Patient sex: F
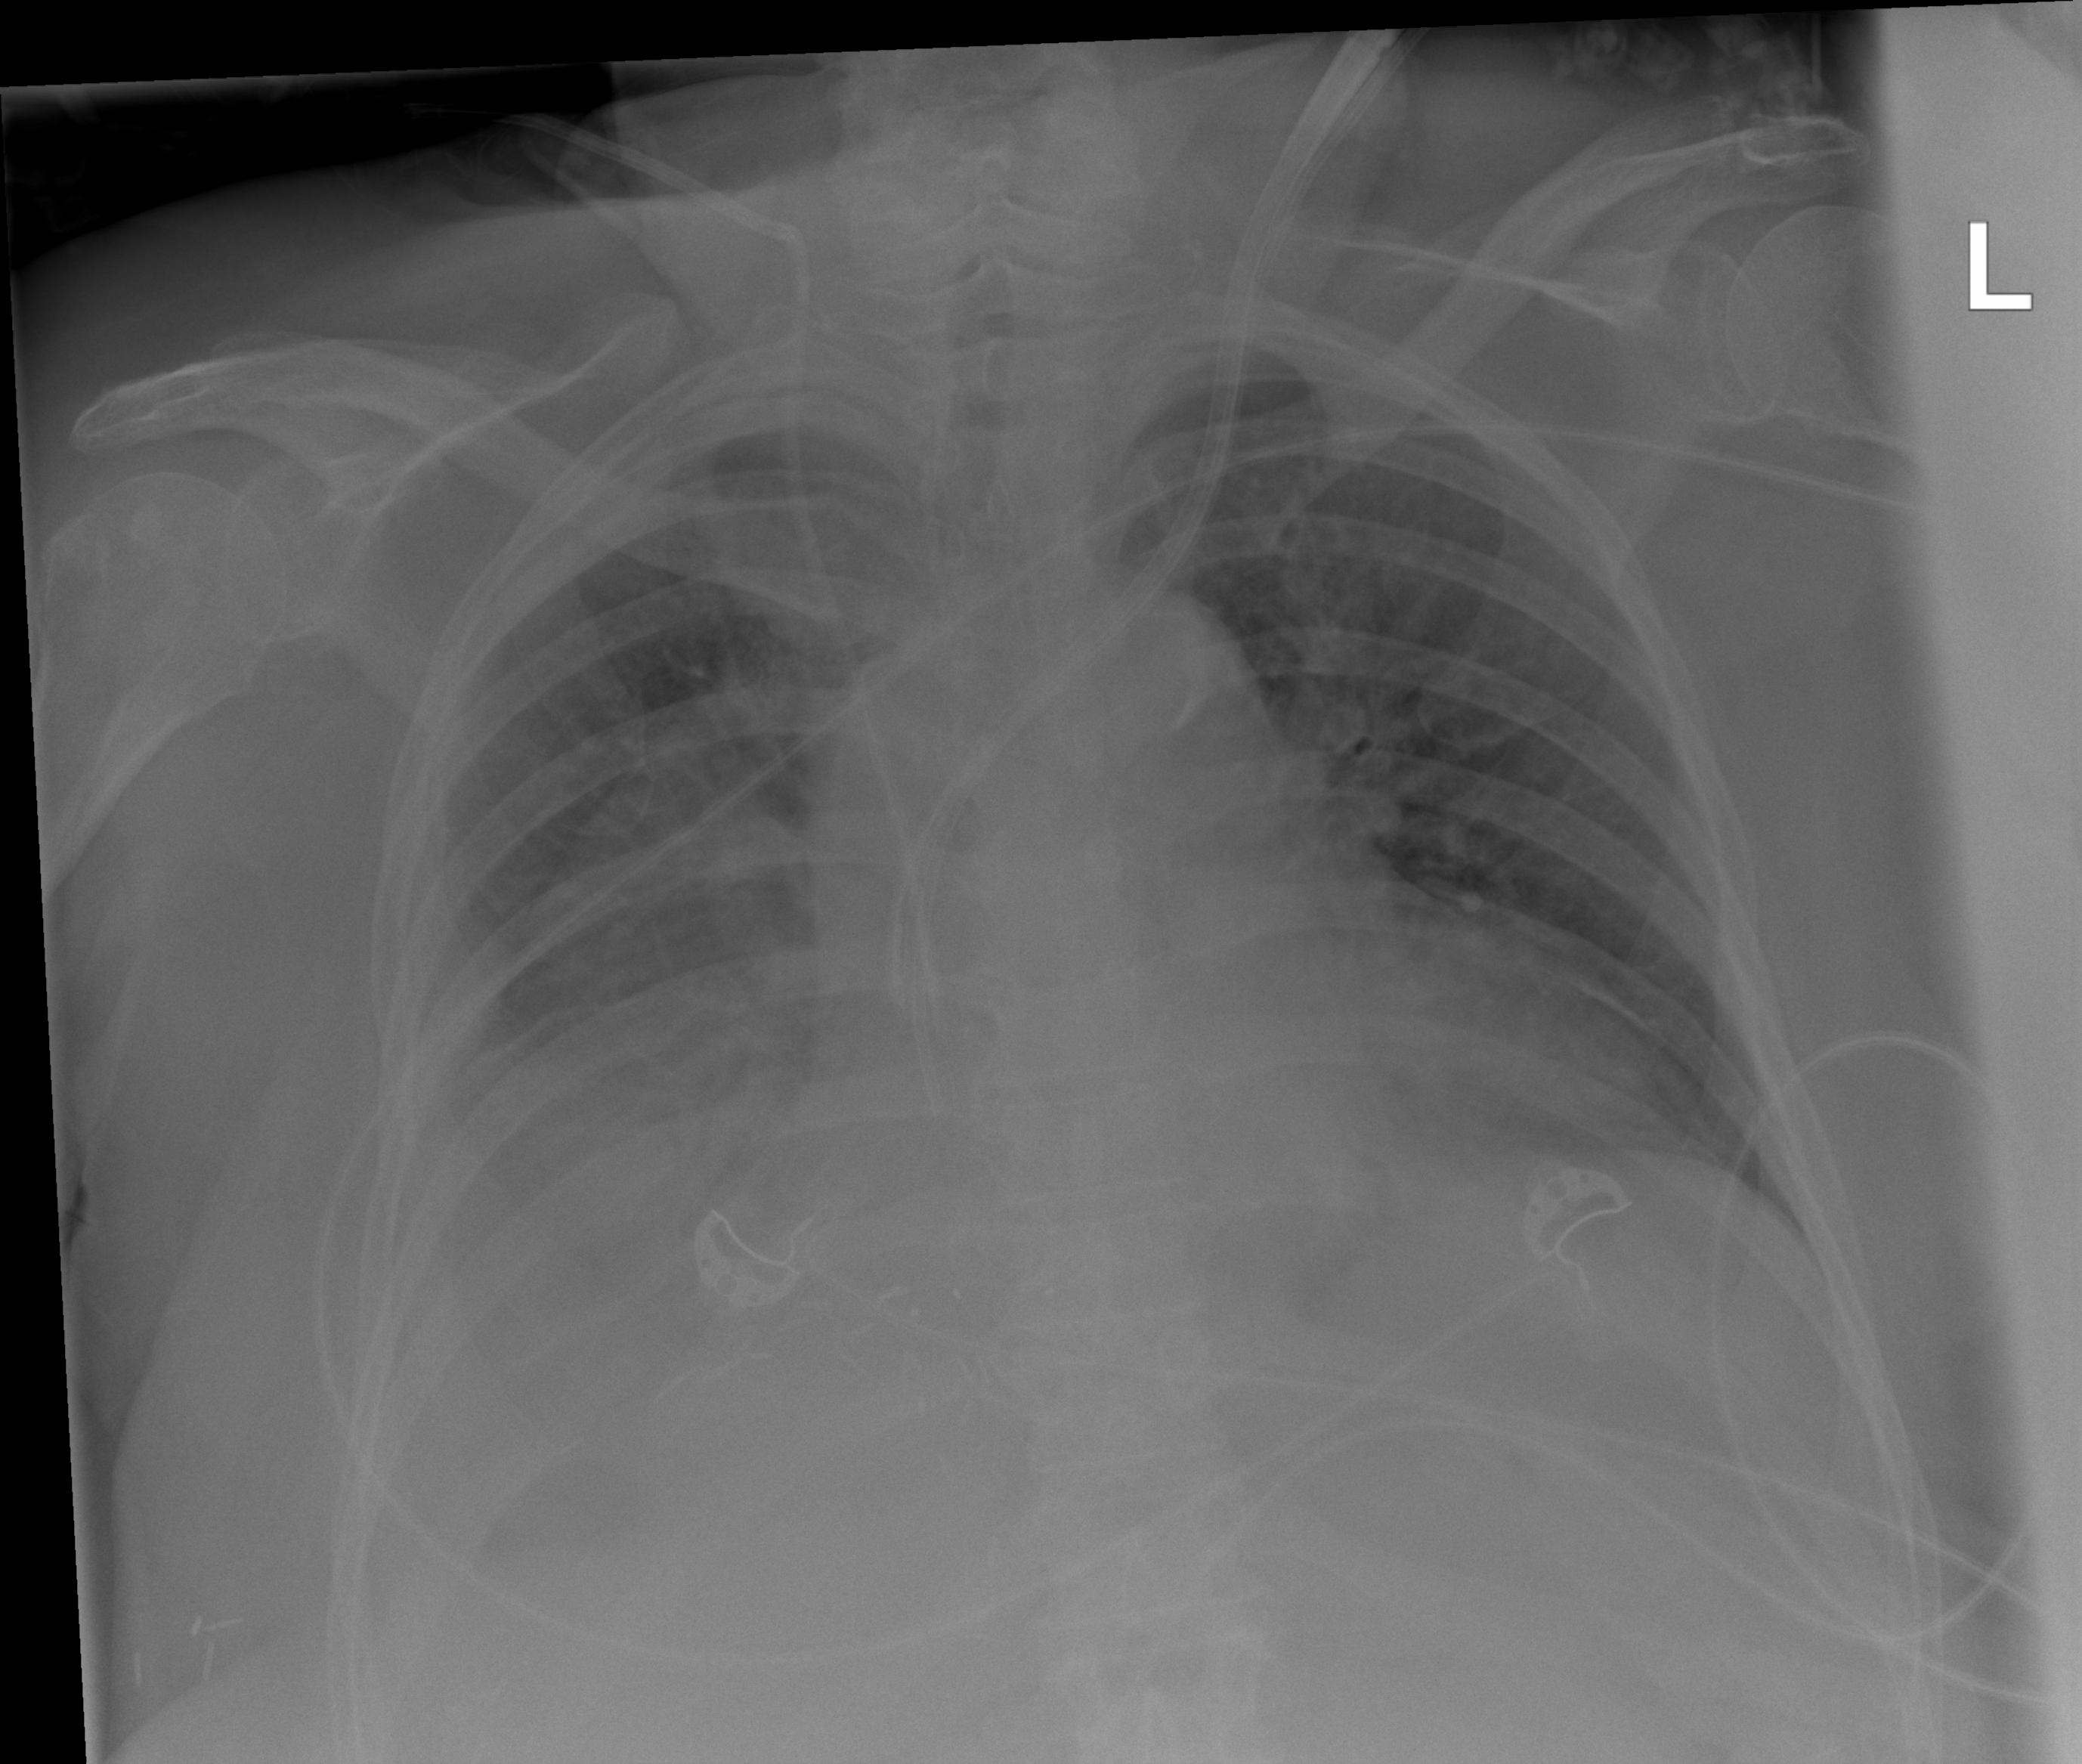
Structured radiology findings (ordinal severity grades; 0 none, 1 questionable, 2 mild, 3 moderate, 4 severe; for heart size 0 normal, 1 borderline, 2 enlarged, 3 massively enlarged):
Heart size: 1
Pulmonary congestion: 2
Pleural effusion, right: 3
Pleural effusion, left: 0
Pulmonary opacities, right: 0
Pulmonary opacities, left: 0
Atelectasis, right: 3
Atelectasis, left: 0